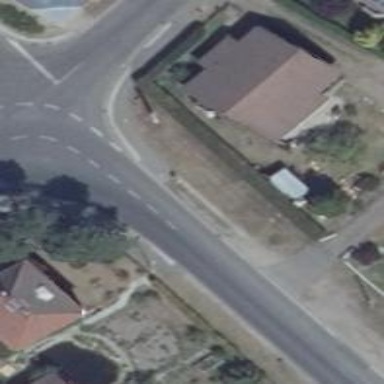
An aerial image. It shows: Asphalt tertiary road without sidewalk.